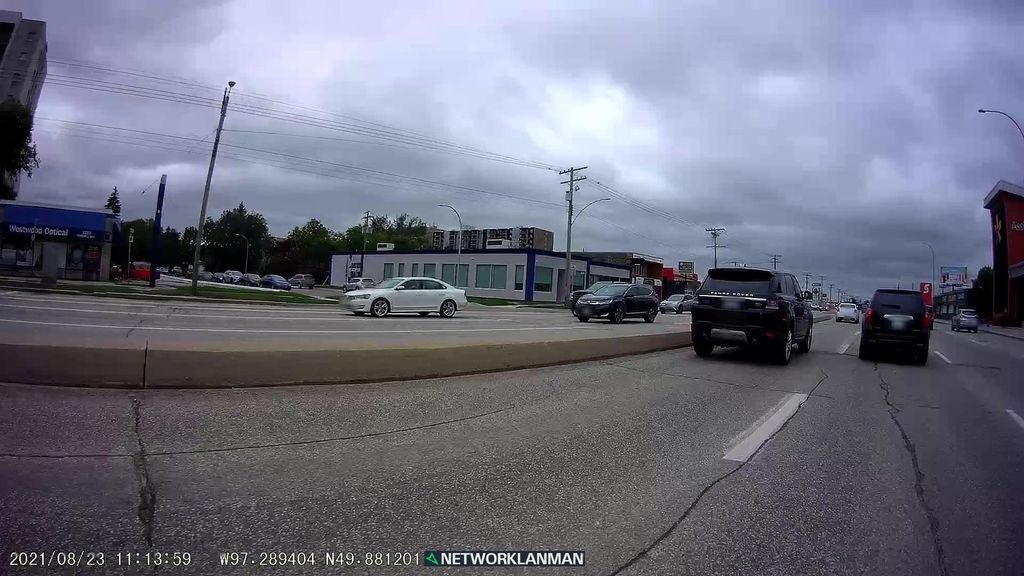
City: winnipeg